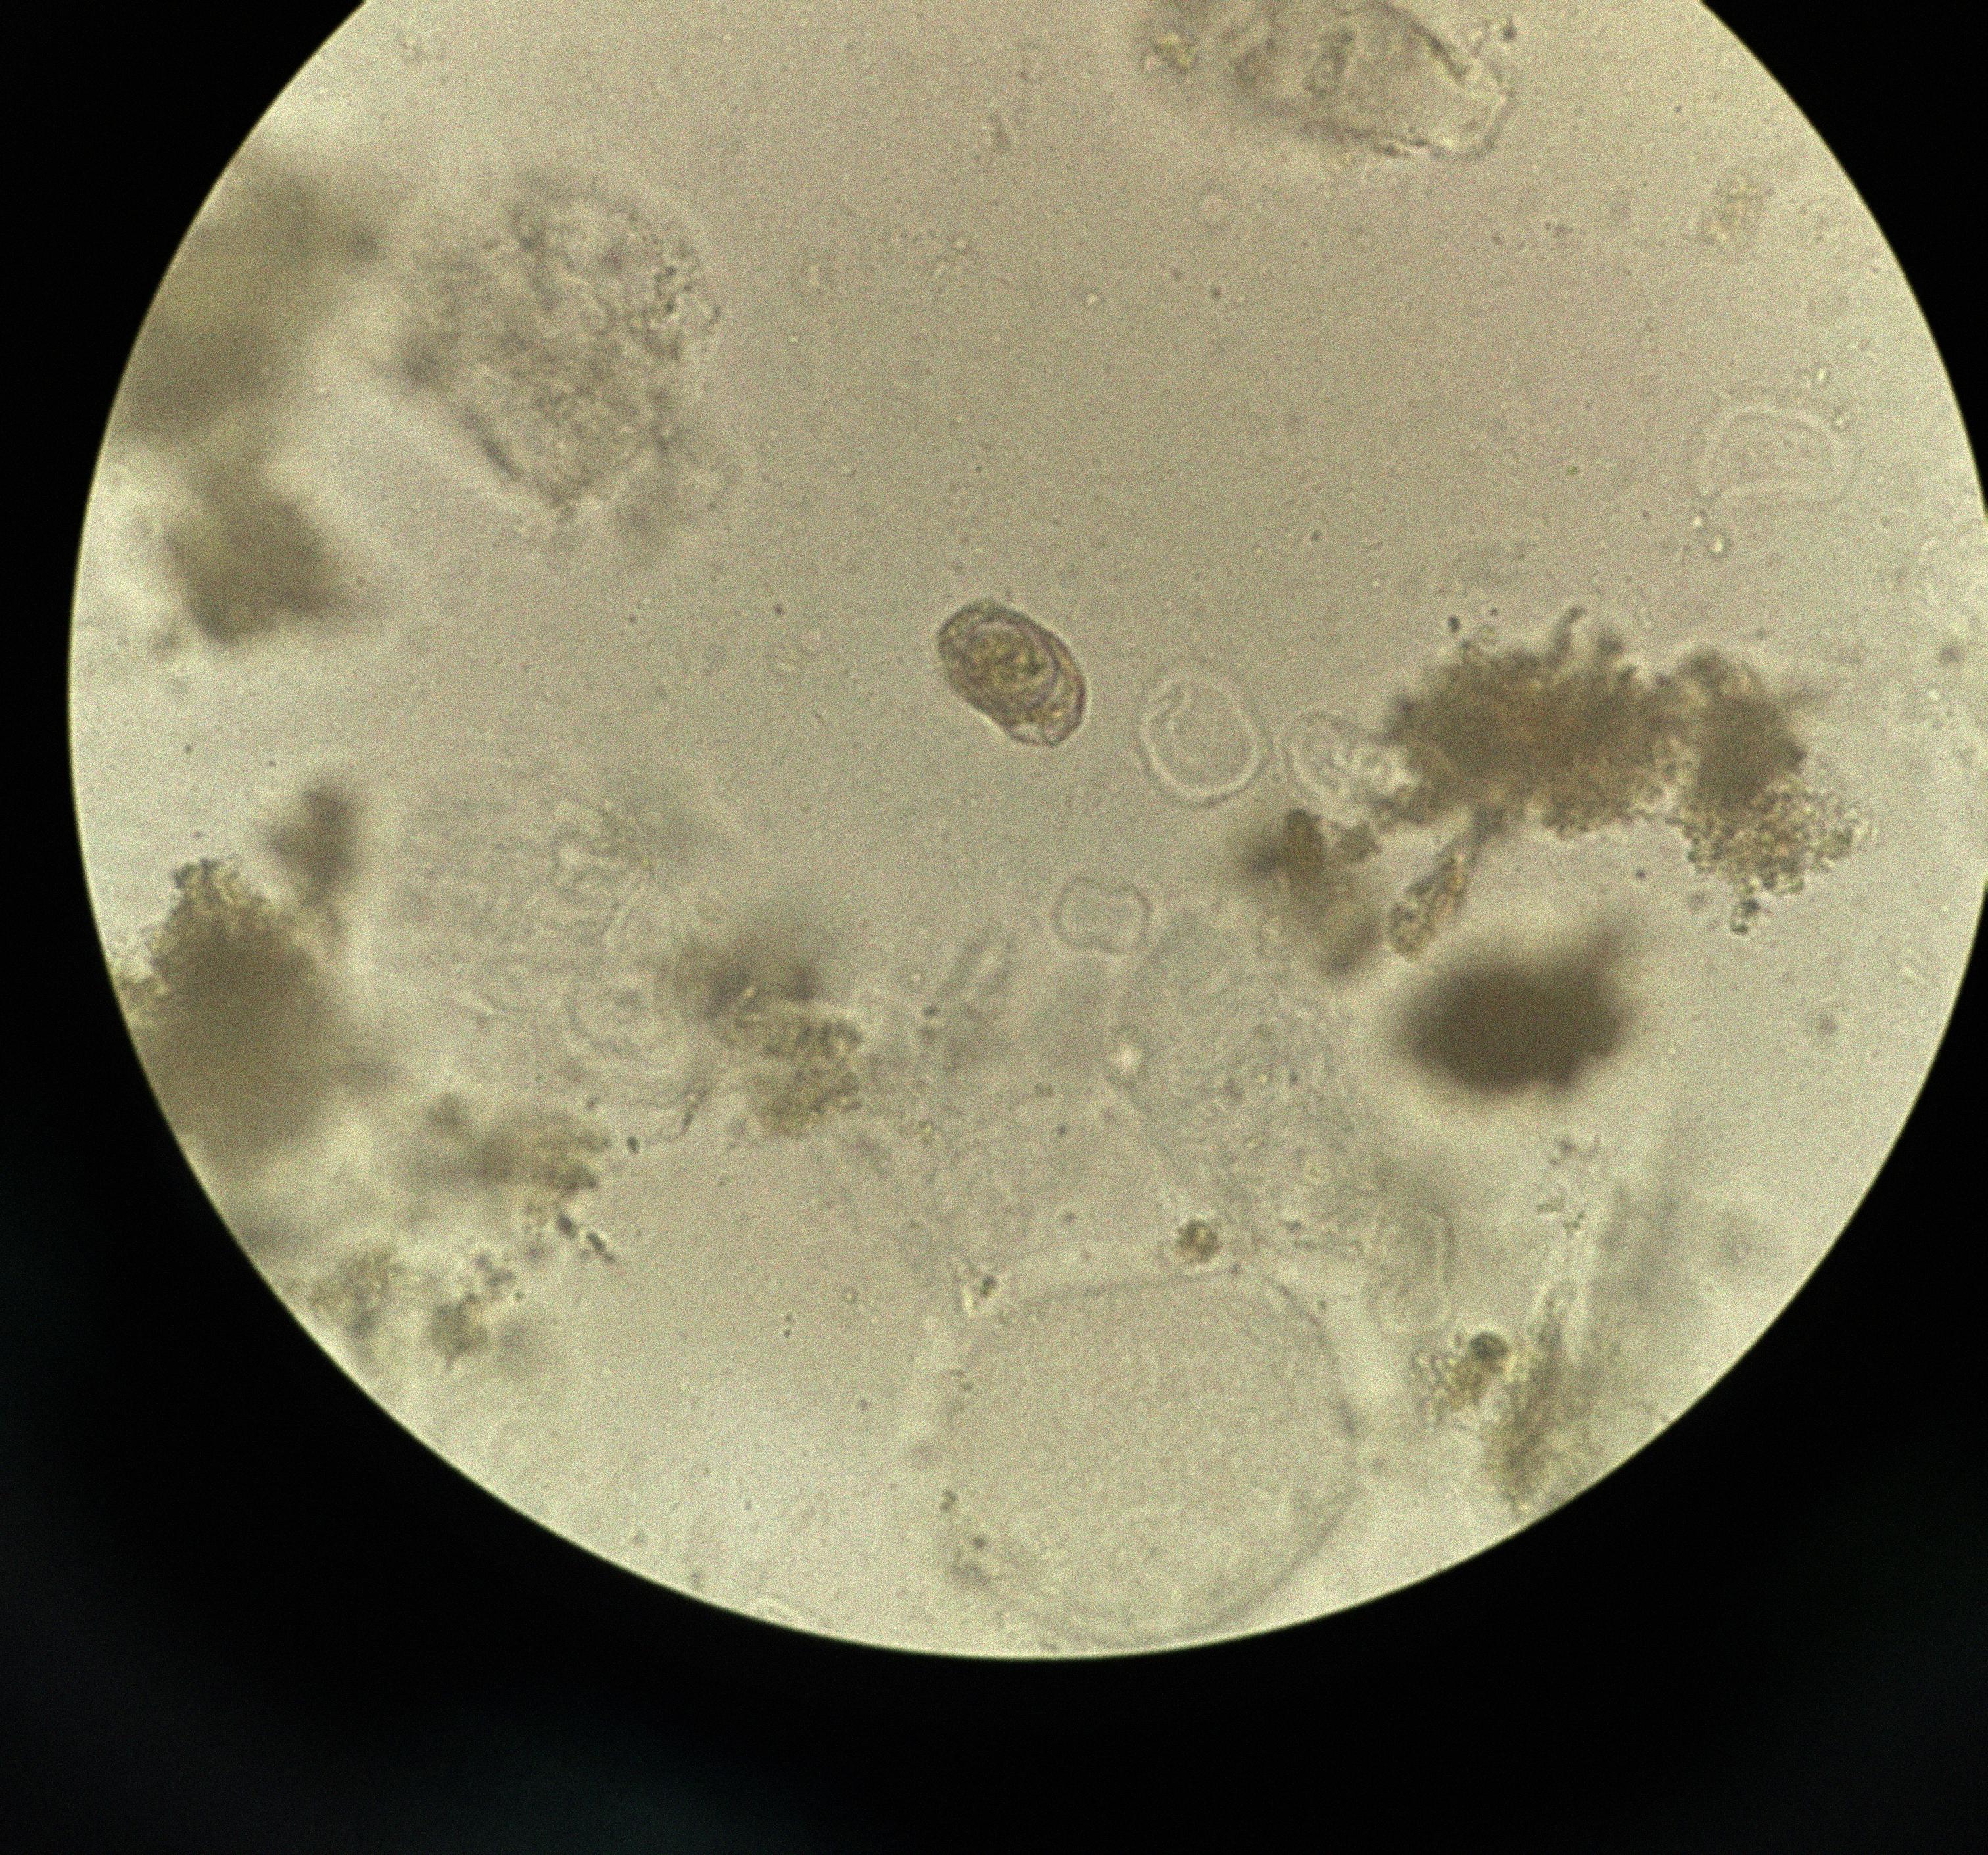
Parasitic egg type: Hymenolepis nana